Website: macys
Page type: billing-address
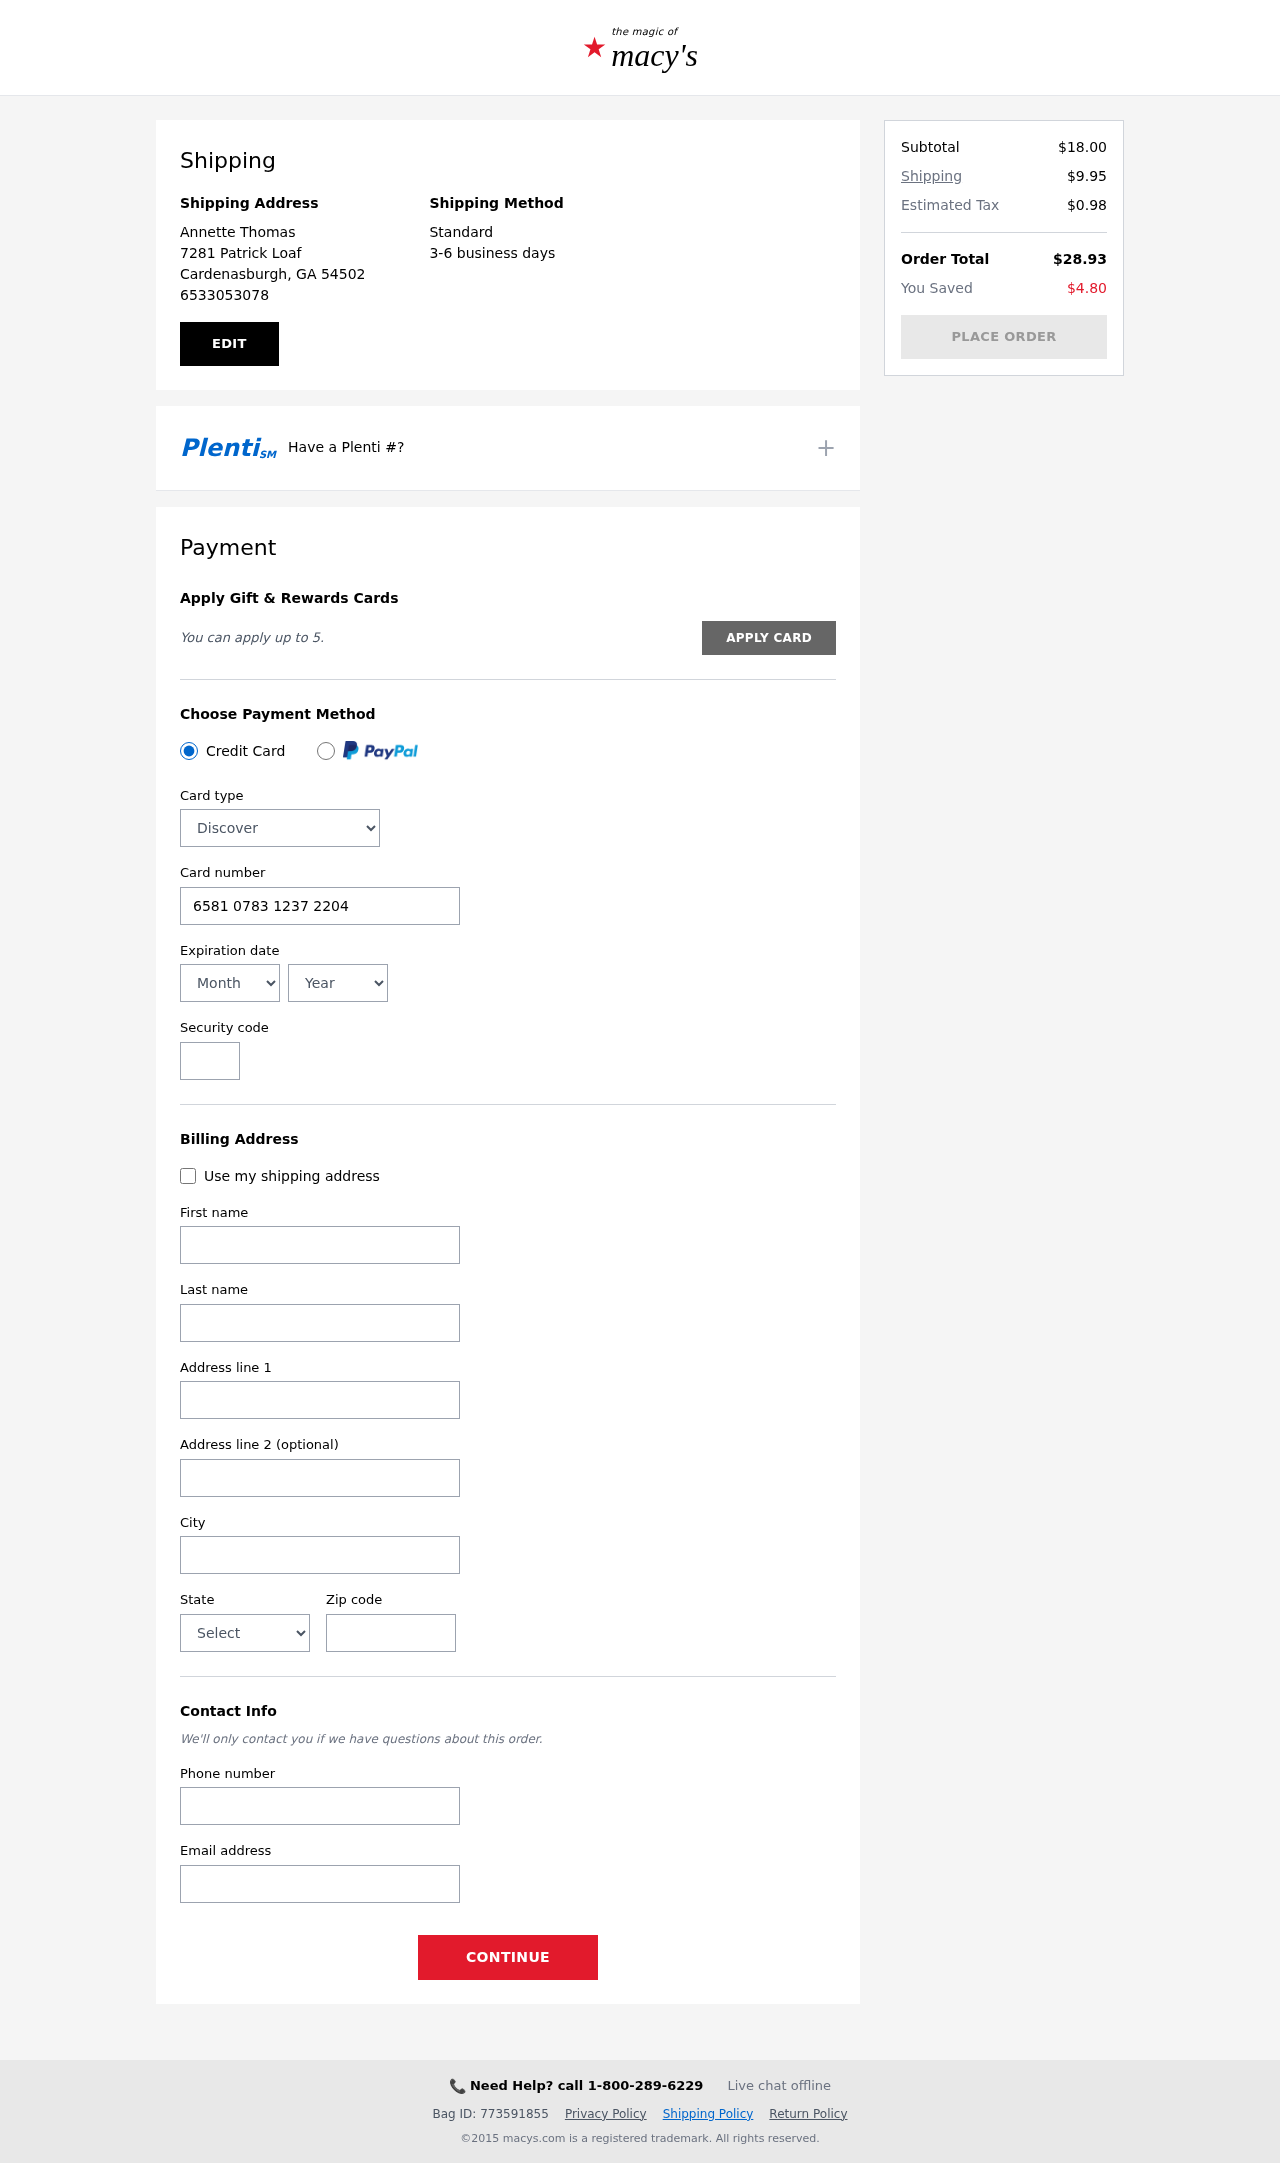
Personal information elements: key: PII_CARD_CVV
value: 022
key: PII_CARD_EXPIRY_MONTH
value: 09
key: PII_CARD_EXPIRY_YEAR
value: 29
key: PII_CARD_NUMBER
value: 6581 0783 1237 2204
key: PII_CARD_TYPE
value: Discover
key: PII_CITY
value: Cardenasburgh
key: PII_CITY_STATE_ZIP
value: Cardenasburgh, GA 54502
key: PII_EMAIL
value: annette_thomas@gmail.com
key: PII_FIRSTNAME
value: Annette
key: PII_FULLNAME
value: Annette Thomas
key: PII_LASTNAME
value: Thomas
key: PII_PHONE
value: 6533053078
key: PII_POSTCODE
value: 54502
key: PII_STATE
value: Georgia
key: PII_STREET
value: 7281 Patrick Loaf
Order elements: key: ORDER_SUBTOTAL
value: $18.00
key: ORDER_SHIPPING_COST
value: $9.95
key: ORDER_TAX
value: $0.98
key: ORDER_TOTAL
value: $28.93
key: ORDER_SAVINGS
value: $4.80